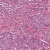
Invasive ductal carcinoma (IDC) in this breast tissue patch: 1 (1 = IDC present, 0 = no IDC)